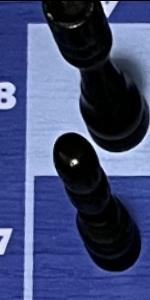
Label: Pawn_Black